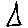
Label: triangle